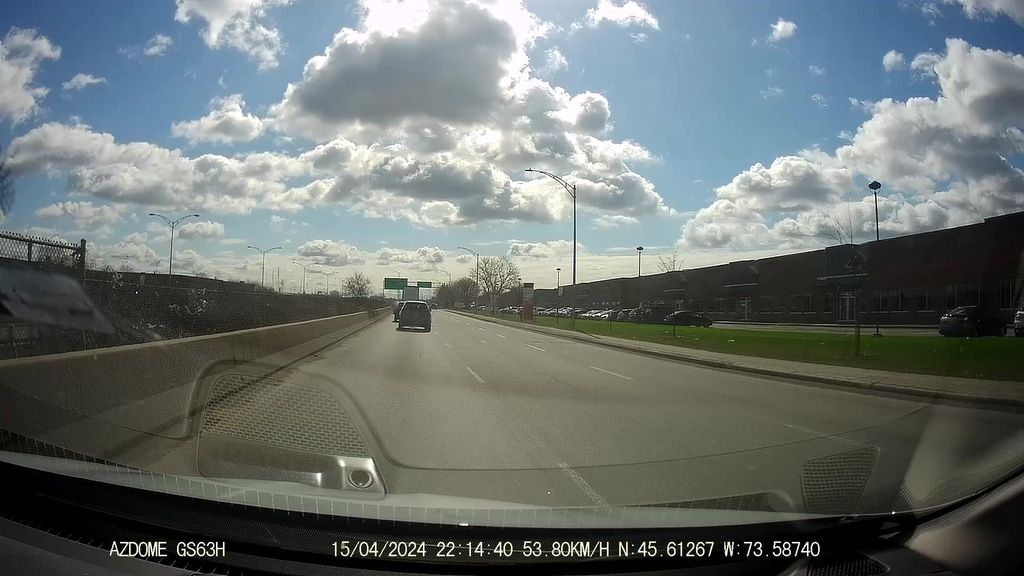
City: montreal